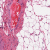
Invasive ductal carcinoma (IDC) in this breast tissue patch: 0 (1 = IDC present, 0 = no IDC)